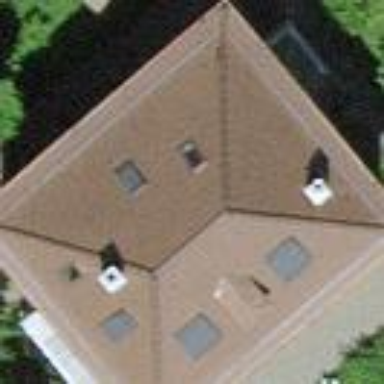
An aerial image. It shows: Residential building with hipped roof.